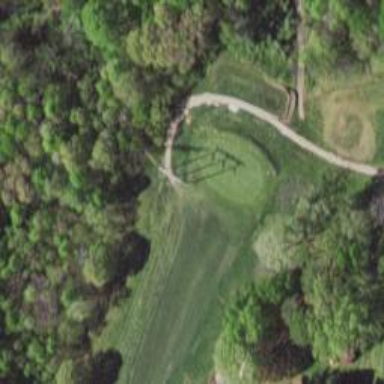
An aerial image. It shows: Golf hole.